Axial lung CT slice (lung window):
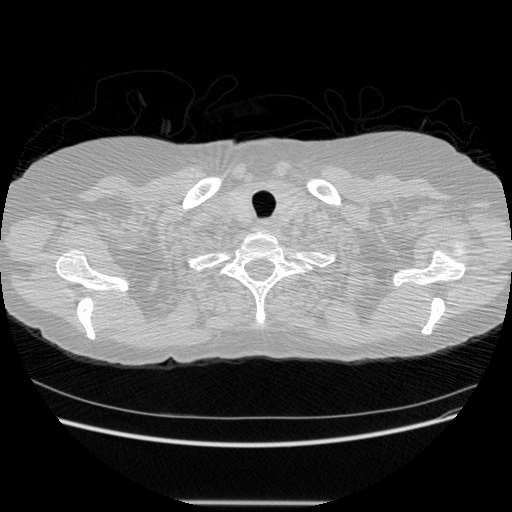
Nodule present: no